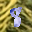
Label: 8